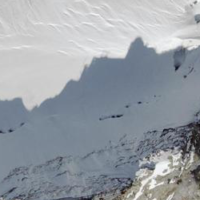
EUNIS habitat code: 49
Species observed at this site:
Streptopelia decaocto
Motacilla alba
Falco tinnunculus
Pyrrhocorax graculus
Aquila chrysaetos
Parus major